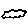
Label: cloud